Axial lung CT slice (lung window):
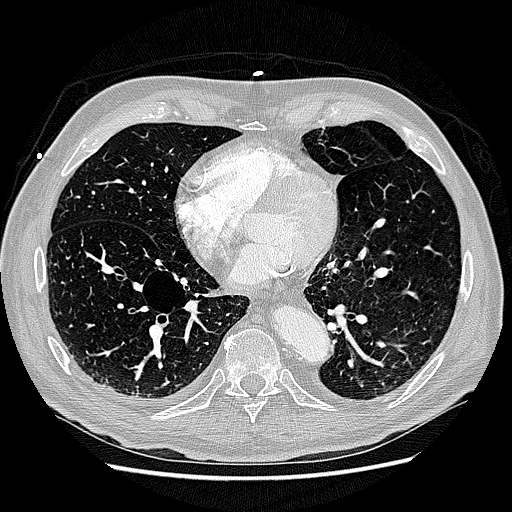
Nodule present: no